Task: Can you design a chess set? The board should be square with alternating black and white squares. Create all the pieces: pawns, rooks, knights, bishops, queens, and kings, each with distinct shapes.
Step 752:
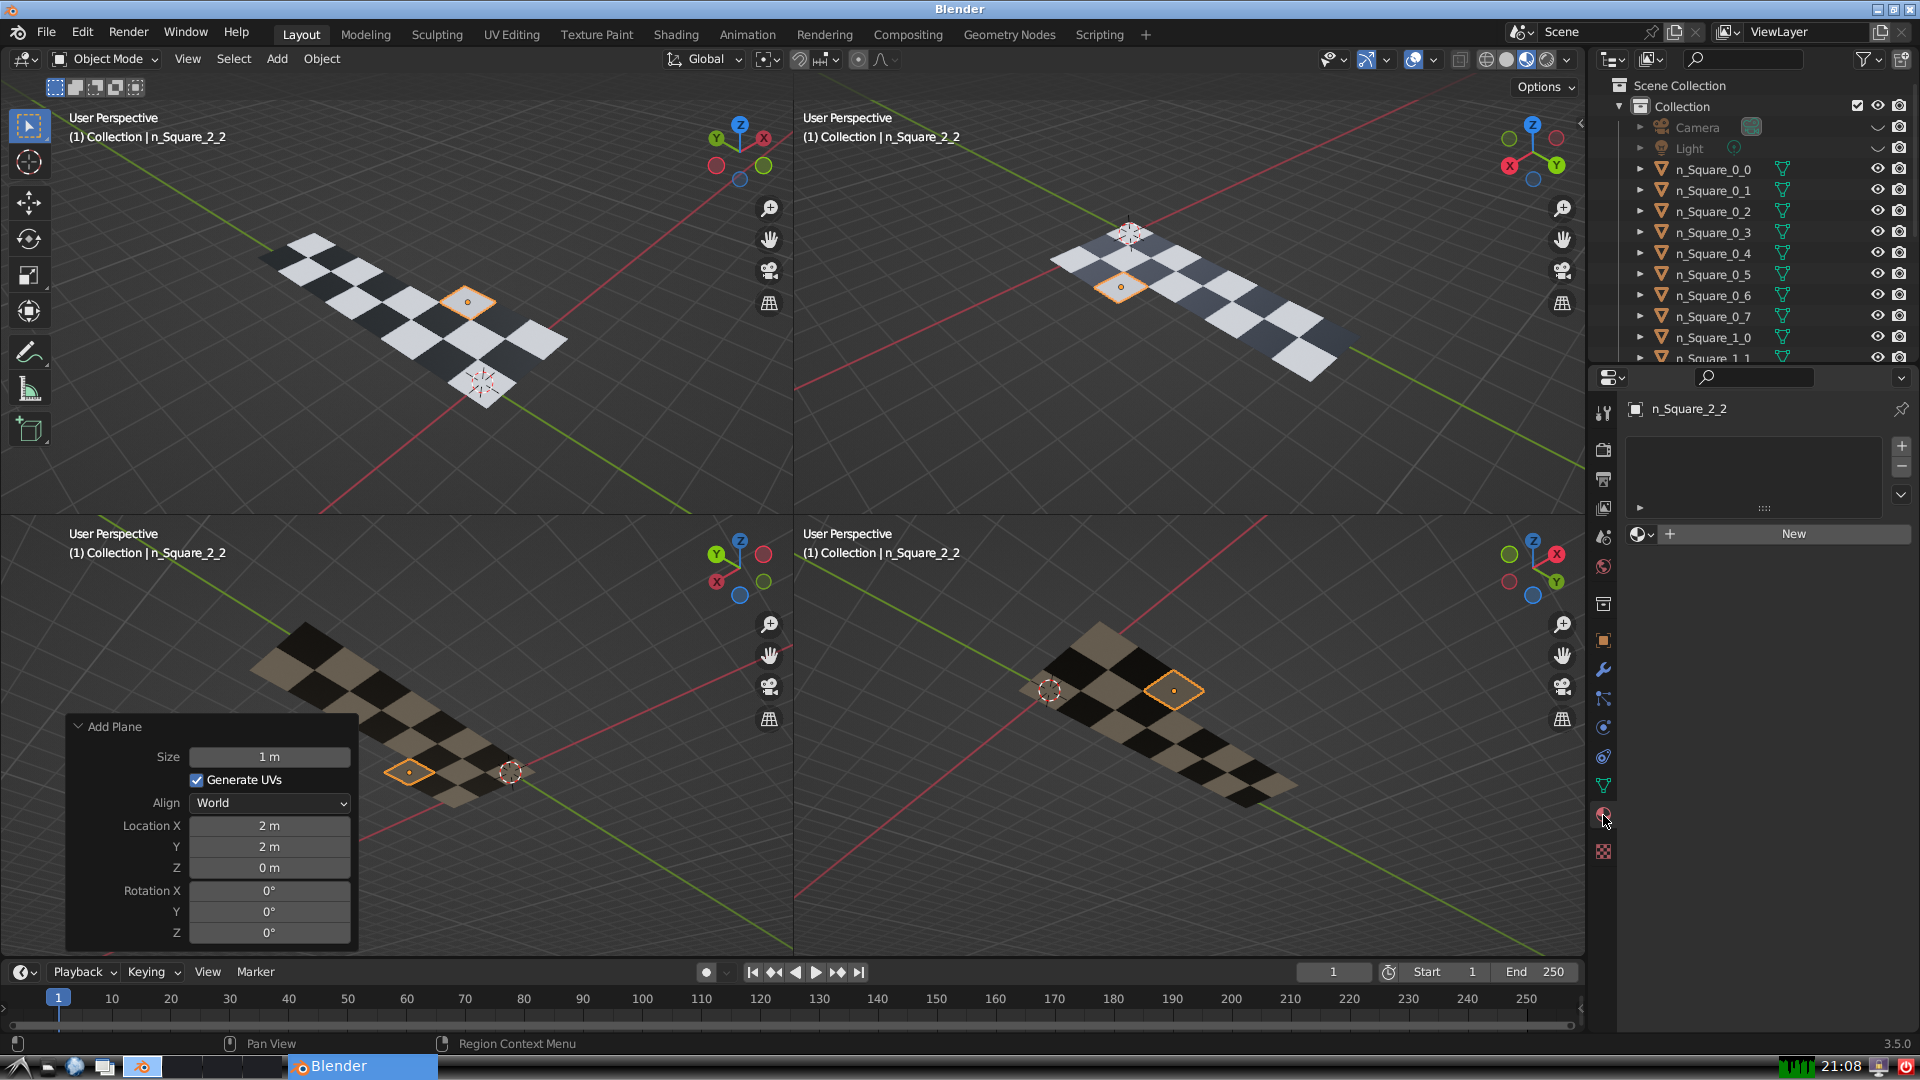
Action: {"mouse_move": [1636, 534]}